Question: I am having an unusual problem and unable to find the reason causing it.
I'm developing user-level non-preemtive thread library.
'''
void MyThreadYield(void) {
if(myThreadLib.readyQ->size > 0) {
ucontext_t currentContext;
getcontext(&currentContext);
myThreadLib.runningMyThread->ctx = currentContext;
queueEnqueue(myThreadLib.readyQ, myThreadLib.runningMyThread);
myThreadLib.runningMyThread = queueDequeue(myThreadLib.readyQ);
setcontext(&(myThreadLib.runningMyThread->ctx));
}
}
'''
After 'getcontext(&currentContext)' is executed, ss_stack in currentContext is NULL. Following is the snapshot of currentContext

And after 'myThreadLib.runningMyThread->ctx = currentContext;' is executed it modifies the readyQ, don't know why.
However, 'setcontext(&(myThreadLib.runningMyThread->ctx));' executes fine and the context is changed successfully, but gives Segfault when MyThreadYield() called again.
Can you please help me out with this ?
Thanks.
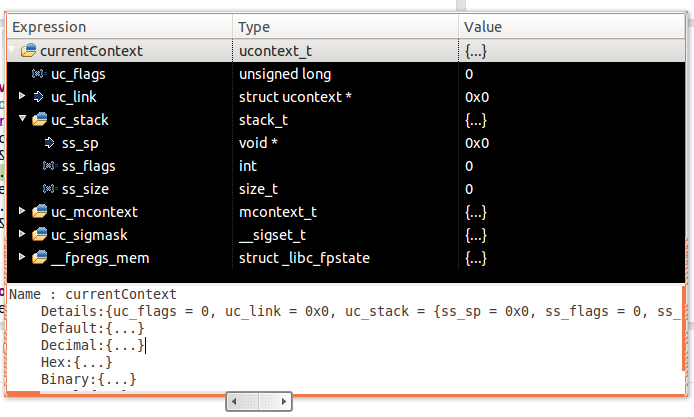
Answer: In glib-2.17, I got the getcontext() assemble code:
'''
0x0000000000401b50 <+0>: mov %rbx,0x80(%rdi)
0x0000000000401b57 <+7>: mov %rbp,0x78(%rdi)
0x0000000000401b5b <+11>: mov %r12,0x48(%rdi)
0x0000000000401b5f <+15>: mov %r13,0x50(%rdi)
0x0000000000401b63 <+19>: mov %r14,0x58(%rdi)
0x0000000000401b67 <+23>: mov %r15,0x60(%rdi)
0x0000000000401b6b <+27>: mov %rdi,0x68(%rdi)
0x0000000000401b6f <+31>: mov %rsi,0x70(%rdi)
0x0000000000401b73 <+35>: mov %rdx,0x88(%rdi)
0x0000000000401b7a <+42>: mov %rcx,0x98(%rdi)
0x0000000000401b81 <+49>: mov %r8,0x28(%rdi)
0x0000000000401b85 <+53>: mov %r9,0x30(%rdi)
0x0000000000401b89 <+57>: mov (%rsp),%rcx
0x0000000000401b8d <+61>: mov %rcx,0xa8(%rdi)
0x0000000000401b94 <+68>: lea 0x8(%rsp),%rcx
0x0000000000401b99 <+73>: mov %rcx,0xa0(%rdi)
0x0000000000401ba0 <+80>: lea 0x1a8(%rdi),%rcx
0x0000000000401ba7 <+87>: mov %rcx,0xe0(%rdi)
0x0000000000401bae <+94>: fnstenv (%rcx)
0x0000000000401bb0 <+96>: fldenv (%rcx)
0x0000000000401bb2 <+98>: stmxcsr 0x1c0(%rdi)
0x0000000000401bb9 <+105>: lea 0x128(%rdi),%rdx
0x0000000000401bc0 <+112>: xor %esi,%esi
0x0000000000401bc2 <+114>: xor %edi,%edi
0x0000000000401bc4 <+116>: mov $0x8,%r10d
0x0000000000401bca <+122>: mov $0xe,%eax
0x0000000000401bcf <+127>: syscall
0x0000000000401bd1 <+129>: cmp $0xfffffffffffff001,%rax
0x0000000000401bd7 <+135>: jae 0x410f70 <__syscall_error>
0x0000000000401bdd <+141>: xor %eax,%eax
0x0000000000401bdf <+143>: retq
'''
It seems that only the uc_mcontext is modified in the getcontext() call.
The uc_stack is untouched.
By reading getcontext info, get following words:
The Unix standard provides one more set of functions to control the
execution path and these functions are more powerful than those
discussed in this chapter so far. These function part of the
original System V API and by this route were added to the Unix API.
Beside on branded Unix implementations these interfaces are not widely
available. Not all platforms and/or architectures the GNU C Library is
available on provide this interface. Use 'configure' to detect the
availability.
And the man getcontext has the following words:
CONFORMING TO
SUSv2, POSIX.1-2001. POSIX.1-2008 removes the specification of getcontext(),
citing portability issues, and recommending that applications be rewritten to
use POSIX threads instead.
So I think getcontext/setcontext/swapcontext/makecontext are all obselete and should be avoid used.